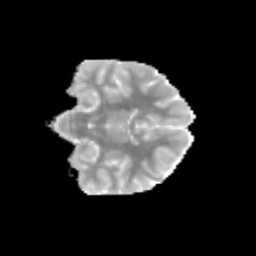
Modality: MD
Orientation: coronal
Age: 12
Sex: female
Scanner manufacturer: siemens
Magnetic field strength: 3 T
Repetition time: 3.8 s
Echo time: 0.07 s